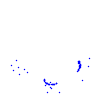
Particle: proton